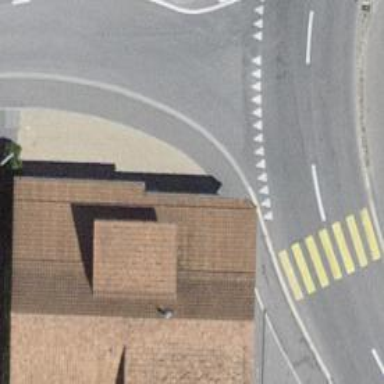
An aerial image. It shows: Convenience shop.